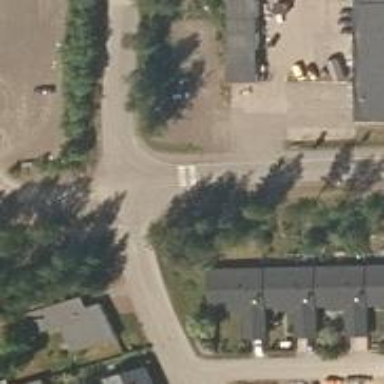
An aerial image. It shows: Asphalt cycleway featuring zebra crossing. The crossing is uncontrolled.